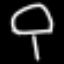
Label: mushroom